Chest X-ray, PA view. Patient: 71 years old, sex M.
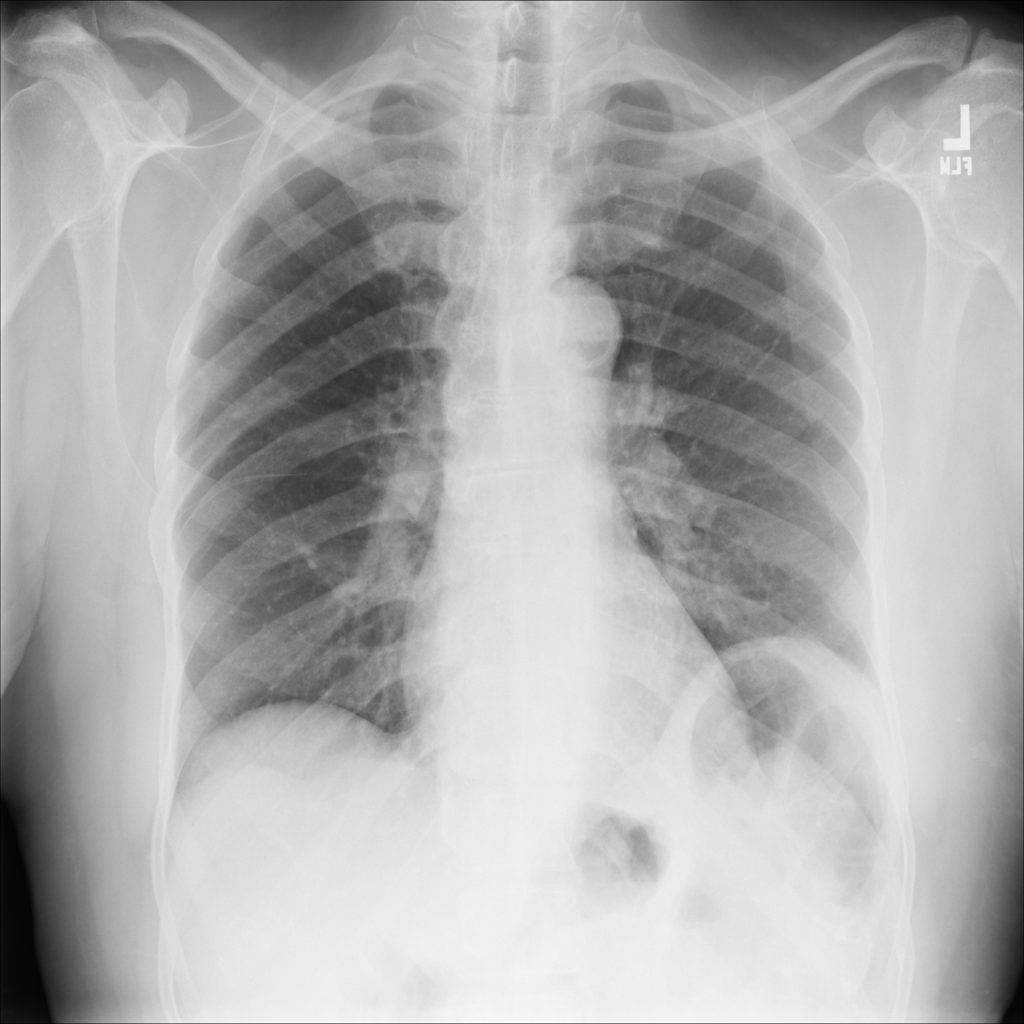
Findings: No Finding